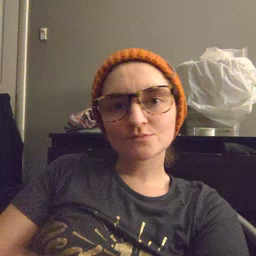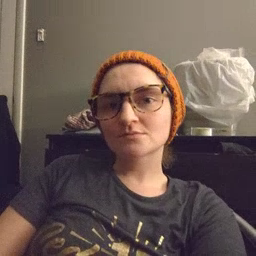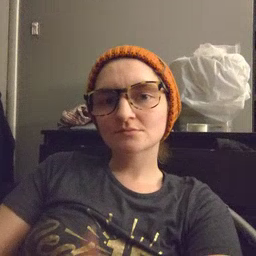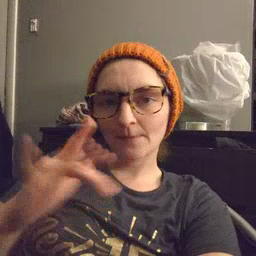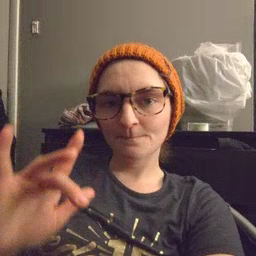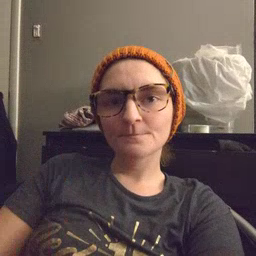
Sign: empty